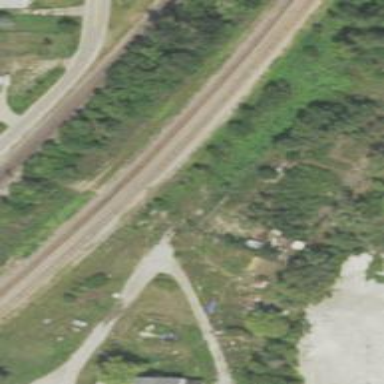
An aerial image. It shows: Railway siding for service.